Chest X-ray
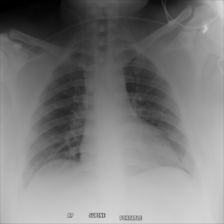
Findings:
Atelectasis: negative
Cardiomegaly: negative
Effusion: negative
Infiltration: negative
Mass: negative
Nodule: negative
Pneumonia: negative
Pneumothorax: negative
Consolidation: negative
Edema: negative
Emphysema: negative
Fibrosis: negative
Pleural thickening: negative
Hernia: negative